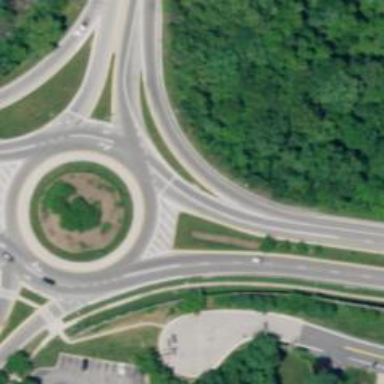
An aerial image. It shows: Roundabout junction on primary highway. The road is expressway.